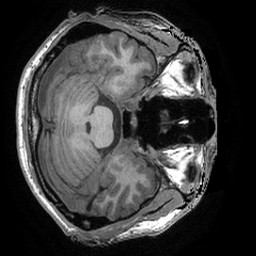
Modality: T1w
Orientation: axial
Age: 29
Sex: male
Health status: healthy
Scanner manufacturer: ge